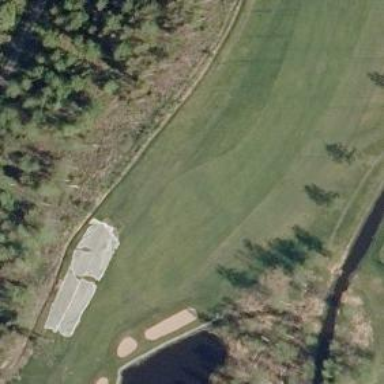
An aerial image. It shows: Grassy area designated as golf fairway.